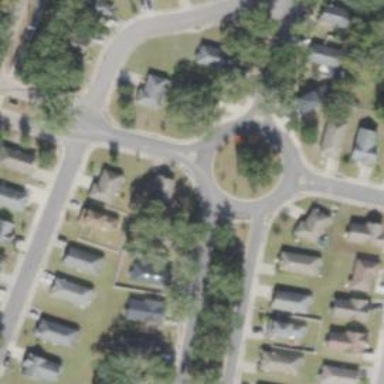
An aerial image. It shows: Residential road with roundabout.